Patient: sex M, age 53
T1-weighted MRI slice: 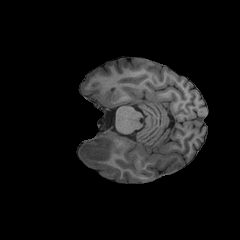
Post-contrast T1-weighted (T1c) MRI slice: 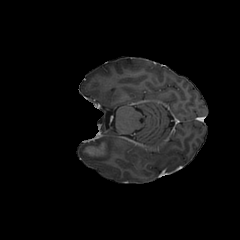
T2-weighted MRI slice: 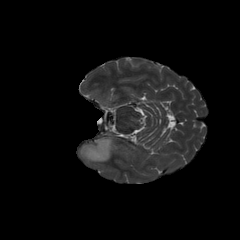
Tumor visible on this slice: yes
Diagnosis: Astrocytoma, IDH-mutant
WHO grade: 4